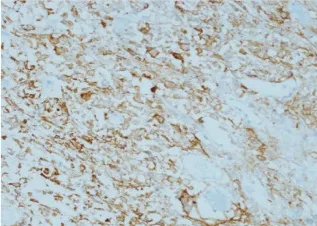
(A) Tumor cells express CD 10. DAB 200x.
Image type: pathology (immunostaining)